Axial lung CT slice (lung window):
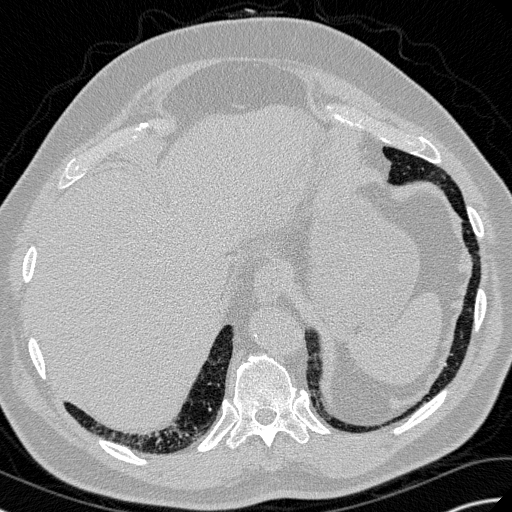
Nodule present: no